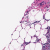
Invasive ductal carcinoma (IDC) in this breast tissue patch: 0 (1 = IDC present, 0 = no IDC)